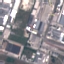
Land use / land cover class: Industrial